Question: Hello I'm trying to write data from dictionary to Excel using XlsxWriter.
My progress and the expected result:

'''
import datetime
import xlsxwriter
workbook = xlsxwriter.Workbook("ExcelData.xlsx")
worksheet = workbook.add_worksheet()
dic_data = {
"Client 1": "ACCESS DENIED",
"Client 2": {
"last_session_start_date": datetime.datetime(2022, 1, 19, 22, 53, 57),
"last_session_end_date": datetime.datetime(2022, 1, 19, 22, 55, 40),
"last_session_order_count": 1,
"last_session_order_total": 0.0,
"active_session_start_date": datetime.datetime(2022, 1, 20, 11, 9, 43),
"active_session_end_date": False,
"active_session_order_count": 3,
"Active_session_order_total": 20.0,
},
}
cell = workbook.add_format(
{
"bold": 1,
"border": 1,
"fg_color": "green",
"color": "white",
}
)
worksheet.merge_range("A1:H1", "Activity Report", cell)
worksheet.merge_range("A2:A3", "client Name", cell)
worksheet.merge_range("B2:E2", "Last Session ", cell)
worksheet.merge_range("F2:H2", " Active Session", cell)
rest_of_rows = [
"start date",
"end date",
"order count",
"order total",
"start date",
"order count",
"order total",
]
worksheet.write_row(2, 1, rest_of_rows, cell)
for i, (k, v) in enumerate(dic_data.items(), start=3):
worksheet.write(i, 0, k)
workbook.close()
'''
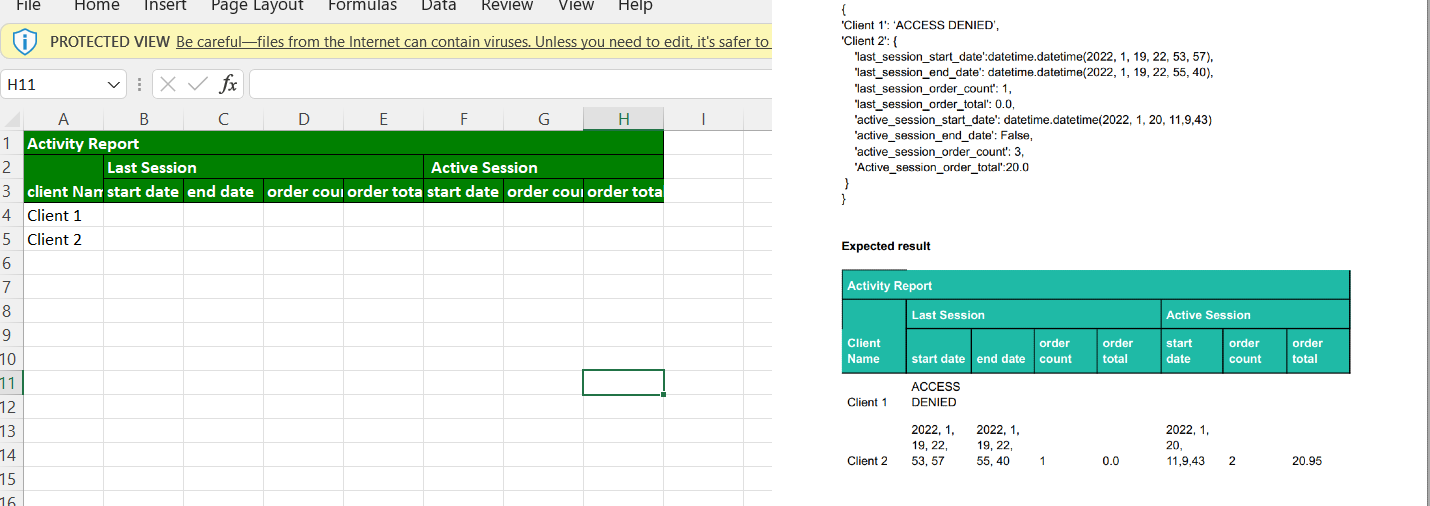
Answer: You don't have a mapping between the column names and the data keys, so you'll need to change that:
'''
rest_of_rows = [
# header / data field
("start date", "last_session_start_date"),
("end date", "last_session_end_date"),
("order count", "last_session_order_count"),
("order total", "last_session_order_total"),
("start date", "active_session_start_date"),
("order count", "active_session_order_count"),
("order total", "active_session_order_total"),
]
worksheet.write_row(2, 1, [row[0] for row in rest_of_rows], cell)
'''
Then, instead of the 'for i, (k, v)' loop, something like this with more descriptive names and an inner loop to find the values for each column.
'''
for y, (name, info) in enumerate(dic_data.items(), start=3):
worksheet.write(y, 0, name) # write name
if isinstance(info, str): # only a string?
worksheet.write(y, 1, info) # write it out
elif isinstance(info, dict):
for x, (_header, key) in enumerate(rest_of_rows, 1): # otherwise look for data per column
value = info.get(key)
if value is not None:
if isinstance(value, datetime.datetime):
value = value.isoformat()
worksheet.write(y, x, value)
'''
The output (rendered by my Mac's Numbers):
<URL>